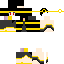
A female human skin with dark skin, wearing brown helmet dressed in a blue hoodie and black skirt, featuring a closed mouth.